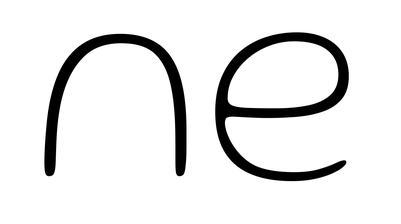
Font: Gluten_Thin